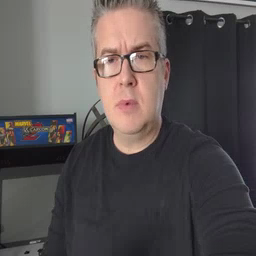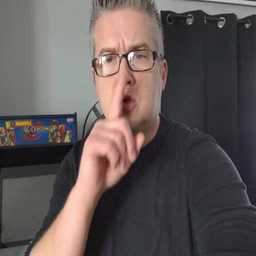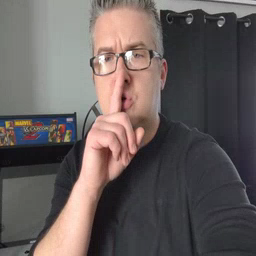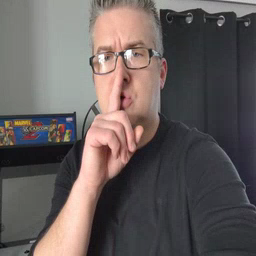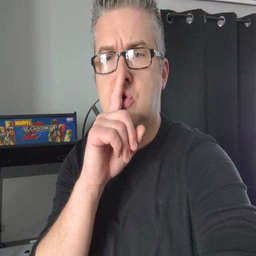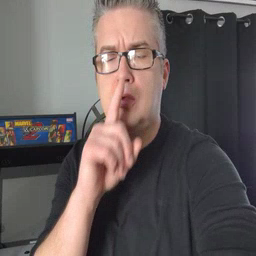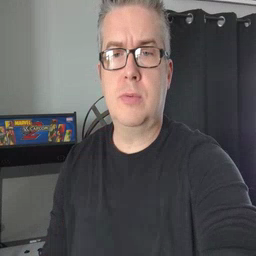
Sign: shhh